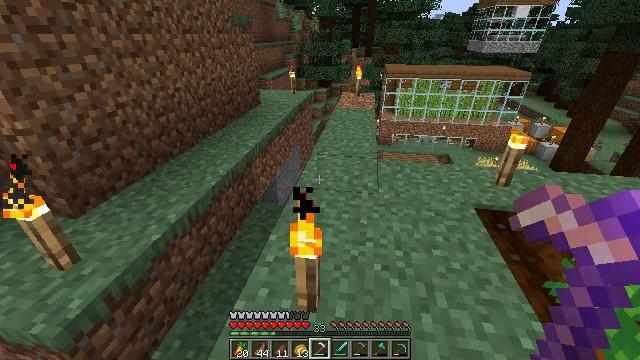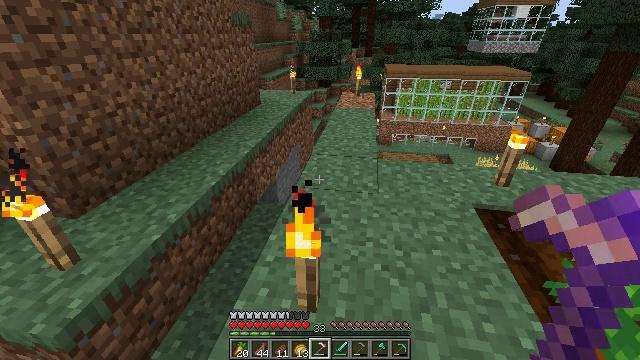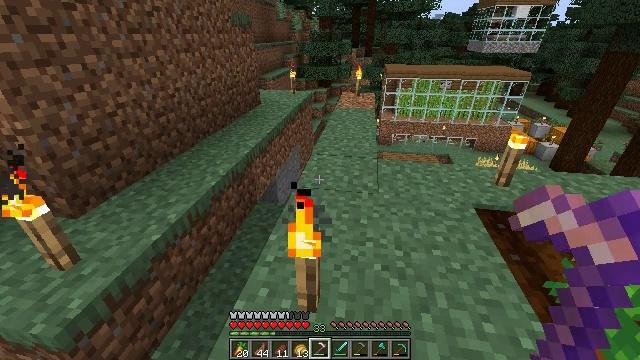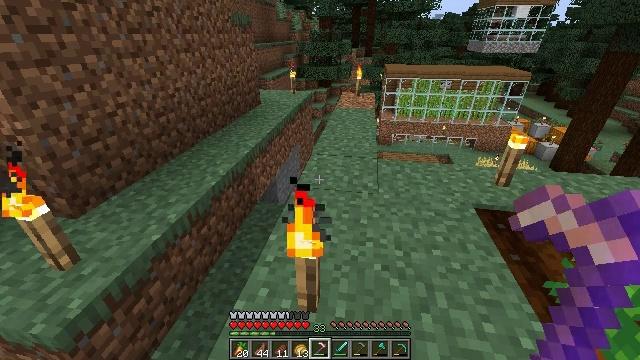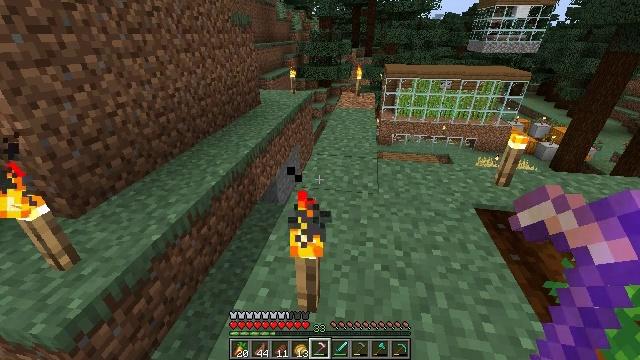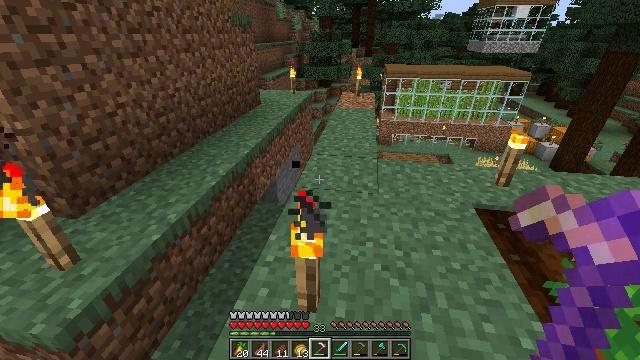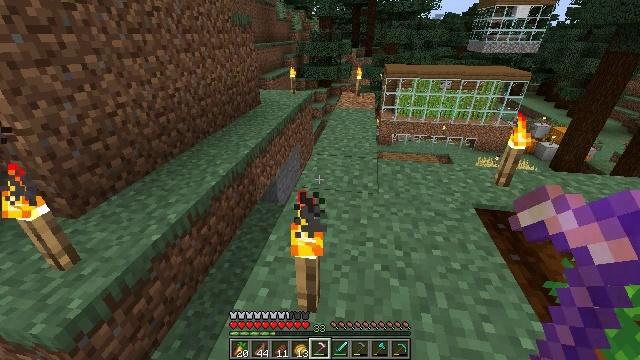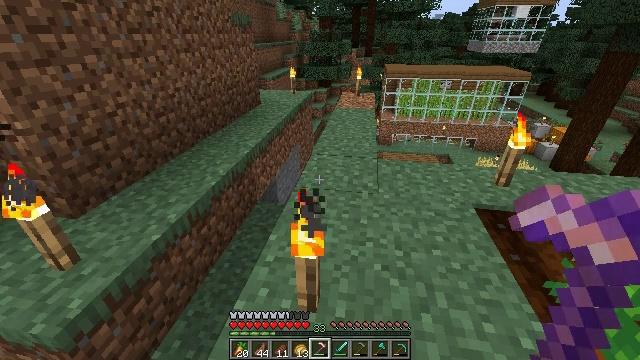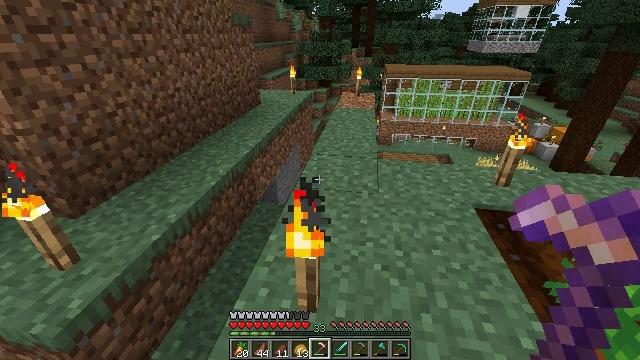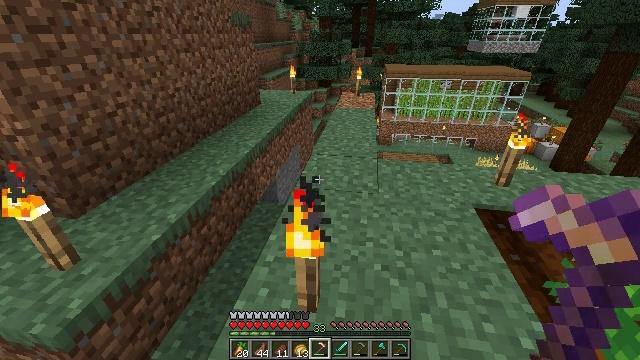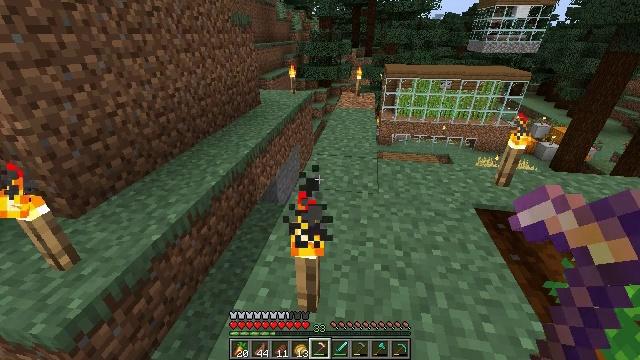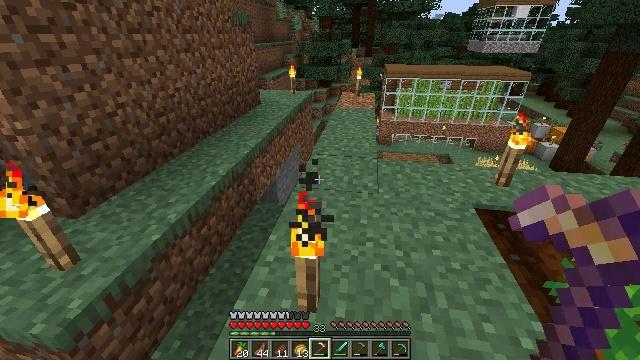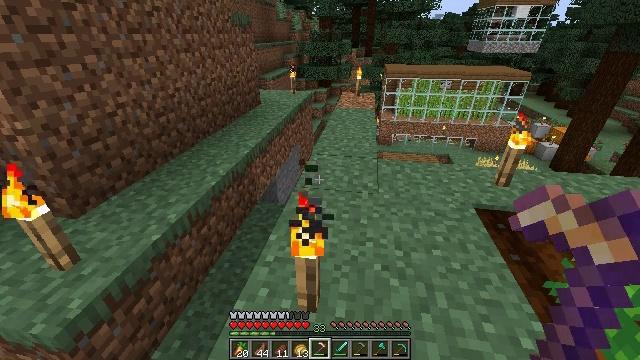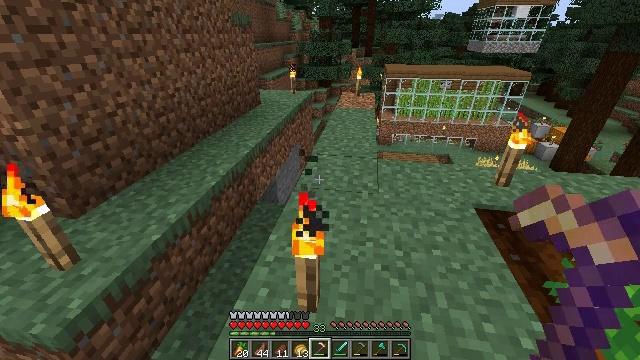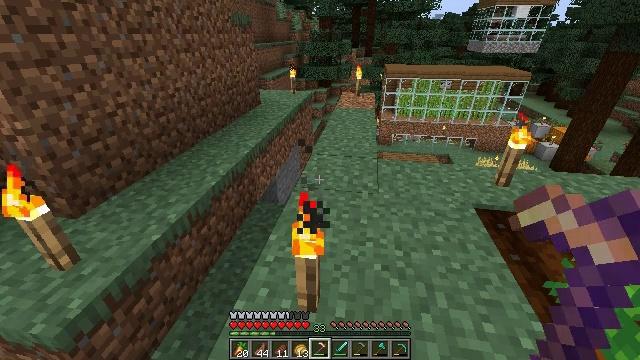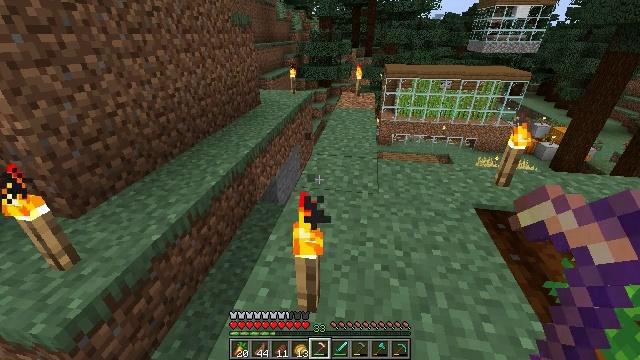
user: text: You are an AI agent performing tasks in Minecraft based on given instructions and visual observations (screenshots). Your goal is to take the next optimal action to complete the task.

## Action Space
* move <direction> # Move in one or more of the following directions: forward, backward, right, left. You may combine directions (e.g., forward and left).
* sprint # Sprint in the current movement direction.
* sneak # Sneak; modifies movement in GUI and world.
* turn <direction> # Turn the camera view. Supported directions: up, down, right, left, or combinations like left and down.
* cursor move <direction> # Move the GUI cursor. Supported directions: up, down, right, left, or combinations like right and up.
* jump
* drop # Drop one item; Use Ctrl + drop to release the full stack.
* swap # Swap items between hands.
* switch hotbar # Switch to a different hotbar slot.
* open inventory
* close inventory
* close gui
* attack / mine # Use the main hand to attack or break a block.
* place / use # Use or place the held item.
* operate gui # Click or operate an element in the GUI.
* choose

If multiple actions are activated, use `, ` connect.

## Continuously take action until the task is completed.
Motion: motion action
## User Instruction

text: Dig up carrots from the soil.
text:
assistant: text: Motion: no_op
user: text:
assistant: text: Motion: no_op
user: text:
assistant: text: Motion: no_op
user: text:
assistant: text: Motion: no_op
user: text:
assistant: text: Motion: no_op
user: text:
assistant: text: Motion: no_op
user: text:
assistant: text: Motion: no_op
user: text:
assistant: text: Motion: no_op
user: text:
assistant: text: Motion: no_op
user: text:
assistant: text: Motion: no_op
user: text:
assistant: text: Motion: no_op
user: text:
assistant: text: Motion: no_op
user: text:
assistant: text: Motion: no_op
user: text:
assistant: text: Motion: no_op
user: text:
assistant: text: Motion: no_op
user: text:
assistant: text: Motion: no_op
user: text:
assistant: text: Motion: no_op
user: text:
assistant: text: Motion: no_op
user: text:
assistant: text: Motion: no_op
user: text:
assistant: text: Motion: no_op
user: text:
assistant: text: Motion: no_op
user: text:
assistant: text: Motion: no_op
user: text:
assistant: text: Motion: no_op
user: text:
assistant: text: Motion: no_op
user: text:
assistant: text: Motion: no_op
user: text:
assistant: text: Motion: no_op
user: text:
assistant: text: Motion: no_op
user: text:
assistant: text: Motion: no_op
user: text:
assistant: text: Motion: no_op
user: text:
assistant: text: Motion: no_op